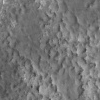
Atmospheric dust classification: not_dusty